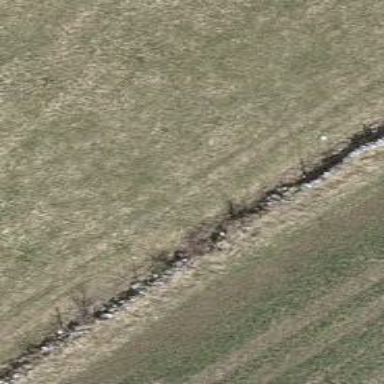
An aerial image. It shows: Wall made of dry stone.